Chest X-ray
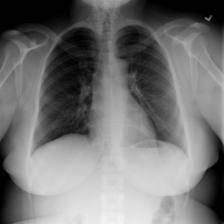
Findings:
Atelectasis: negative
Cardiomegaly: negative
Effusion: negative
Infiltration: positive
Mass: negative
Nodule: negative
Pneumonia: negative
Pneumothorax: negative
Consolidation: negative
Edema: negative
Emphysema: negative
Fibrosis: negative
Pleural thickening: negative
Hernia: negative